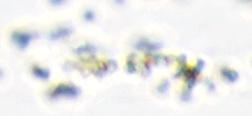
Label: Phaeocystis